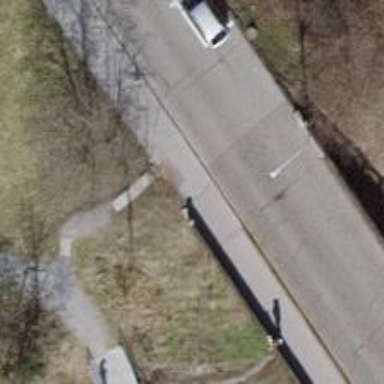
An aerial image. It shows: Sidewalk footway on asphalt bridge.